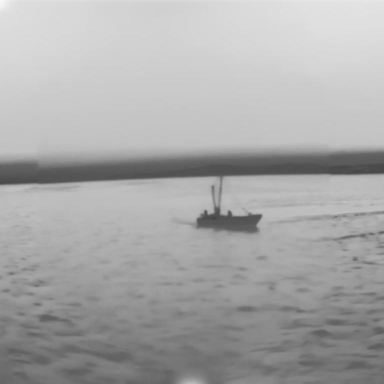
There is a bulk_carrier in the infrared image.